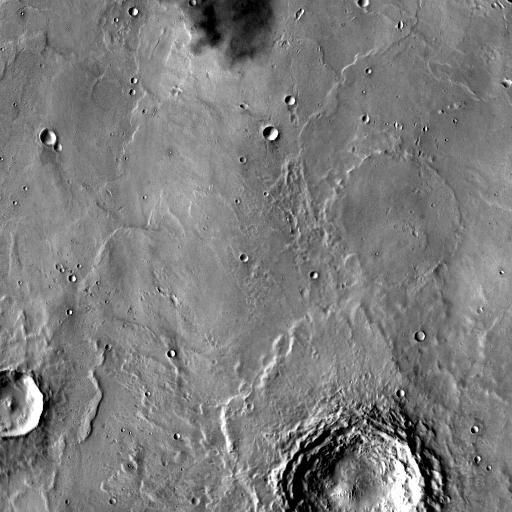
Crater classes present: Background, Other, Layered, Buried, Secondary